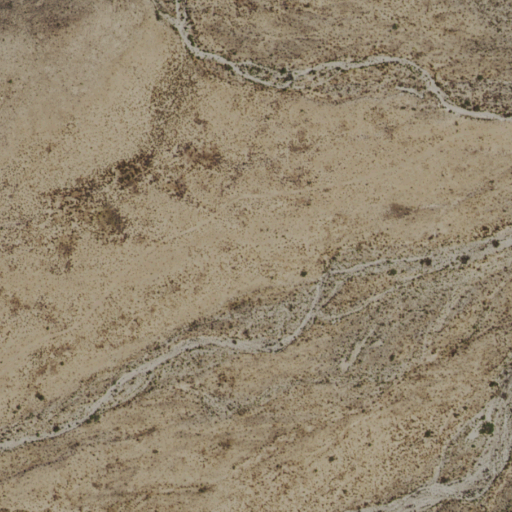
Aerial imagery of valley in New Mexico named Chosie Canyon containing shrub and grassland